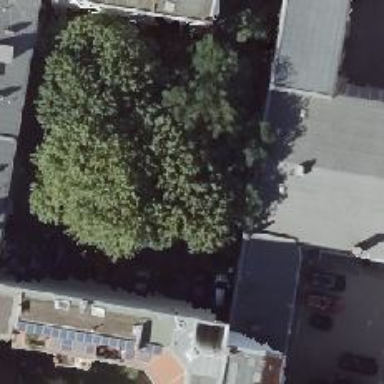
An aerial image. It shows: Deciduous broadleaved tree in garden.